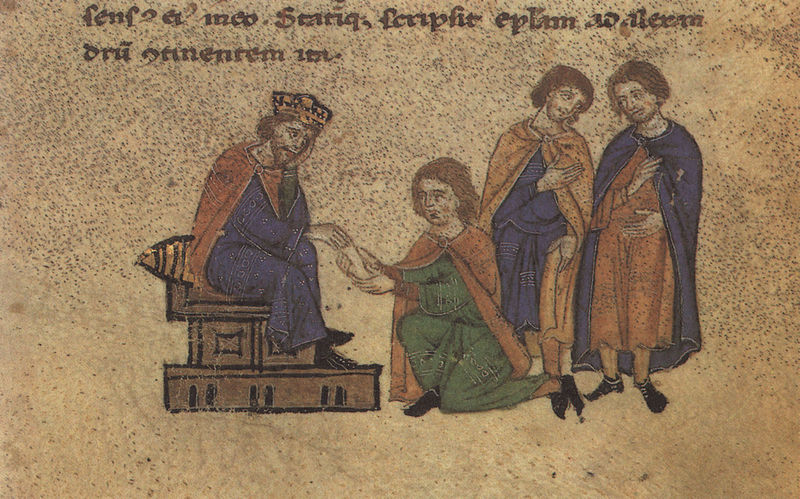
Titel: Alexanderroman
Institution: Leipzig, Stadtbibliothek
Schlagwörter: blau, umhang, grün, menschen, ocker, braun, männer, orange, schwarz, blick, rot, gespräch, bart, hände, gewand, gold, sitzend, krone, farbig, schrift, schuhe, kissen, könig, thron, detail, knie, punkte, geben, seite, text, knien, tron, brief, mittelalter, übergabe, kniefall, sorge, nehmen, latein, buchmalerei, übergeben, poren, nantel, alexanderroman, gben